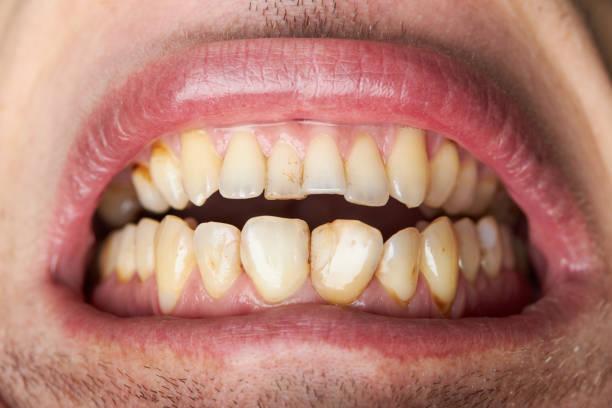
Condition: Calculus